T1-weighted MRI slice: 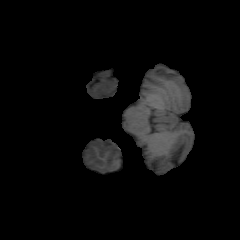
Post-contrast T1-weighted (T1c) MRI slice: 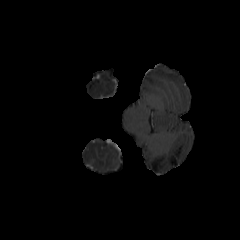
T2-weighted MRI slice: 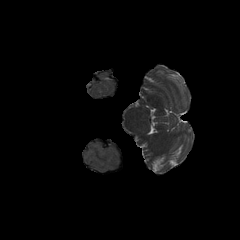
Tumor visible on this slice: no